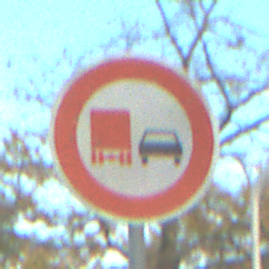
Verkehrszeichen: UeberholverbotKraftfahrzeuge
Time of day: MorningAfternoon
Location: Outdoor (Urban)
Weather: PartlyCloudy
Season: NotSpecified
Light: Natural